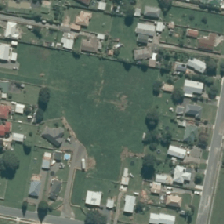
Land cover: urban_parkland